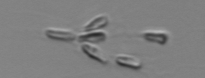
Label: Dinobryon